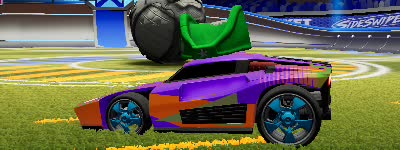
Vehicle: breakout